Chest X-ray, PA view. Patient: 43 years old, sex M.
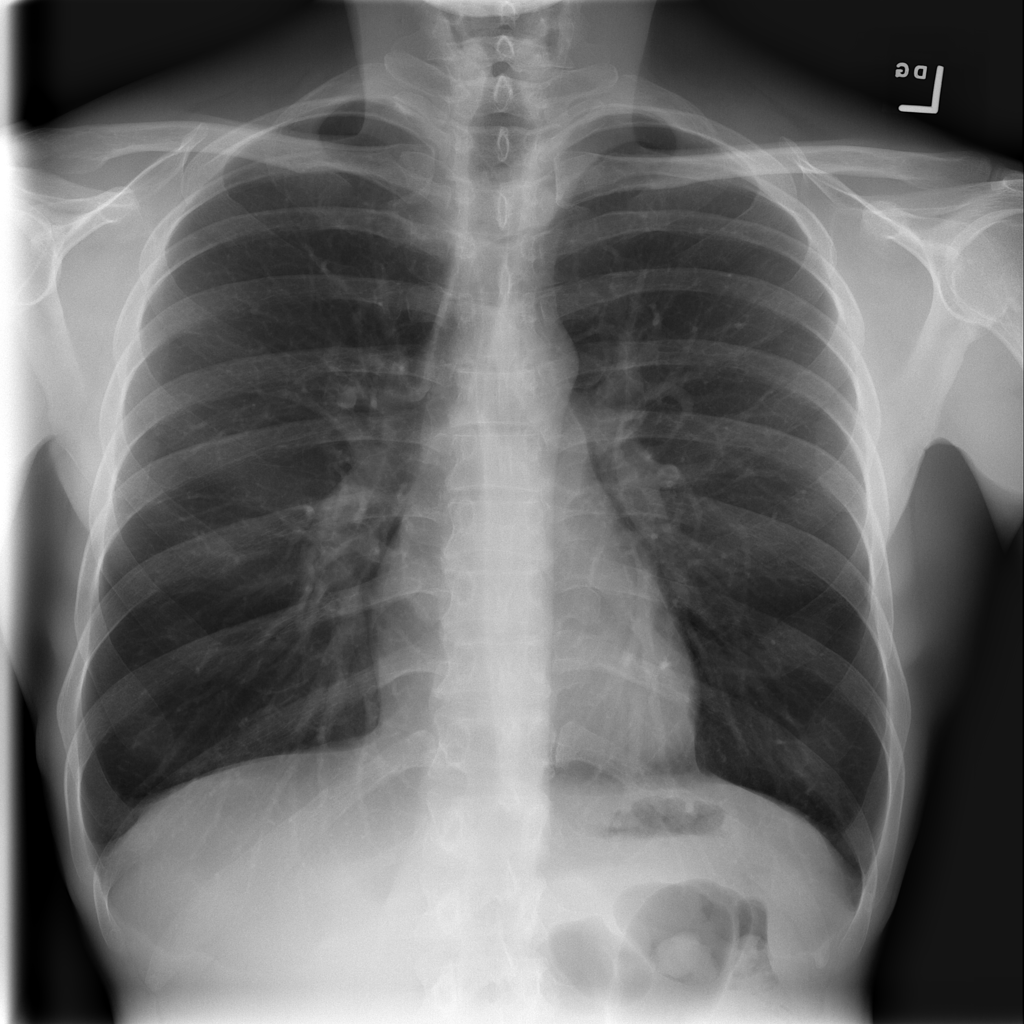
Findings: No Finding